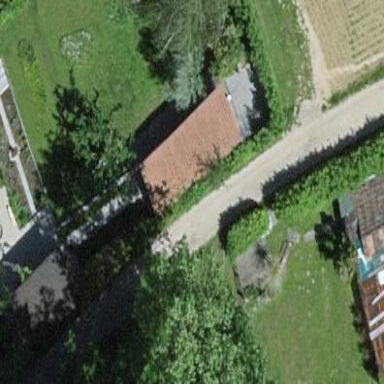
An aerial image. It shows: Allotment house.